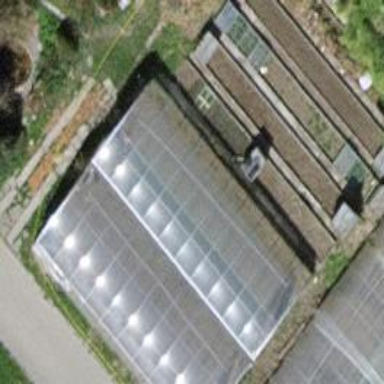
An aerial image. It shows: Greenhouse.